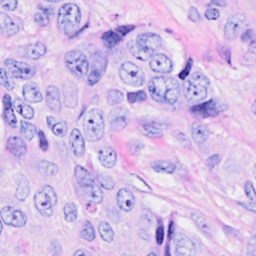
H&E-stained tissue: Breast